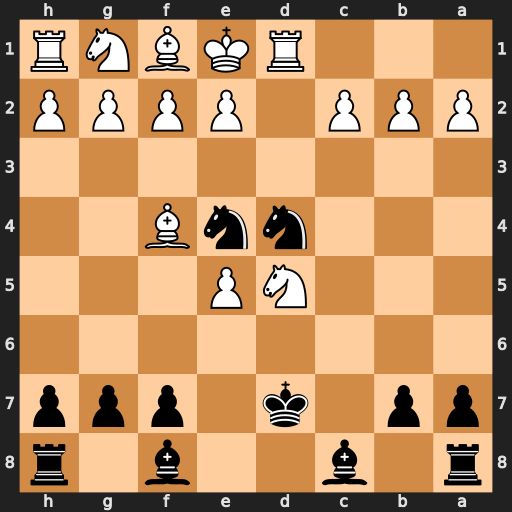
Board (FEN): r1b2b1r/pp1k1ppp/8/3NP3/3nnB2/8/PPP1PPPP/3RKBNR
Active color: b
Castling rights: K
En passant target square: -
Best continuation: Nxc2#